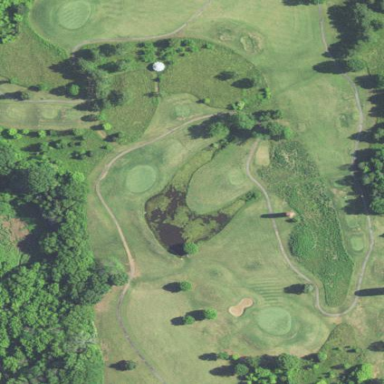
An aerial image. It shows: Water hazard on golf course.